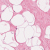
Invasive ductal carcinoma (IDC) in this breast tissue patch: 0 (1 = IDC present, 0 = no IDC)